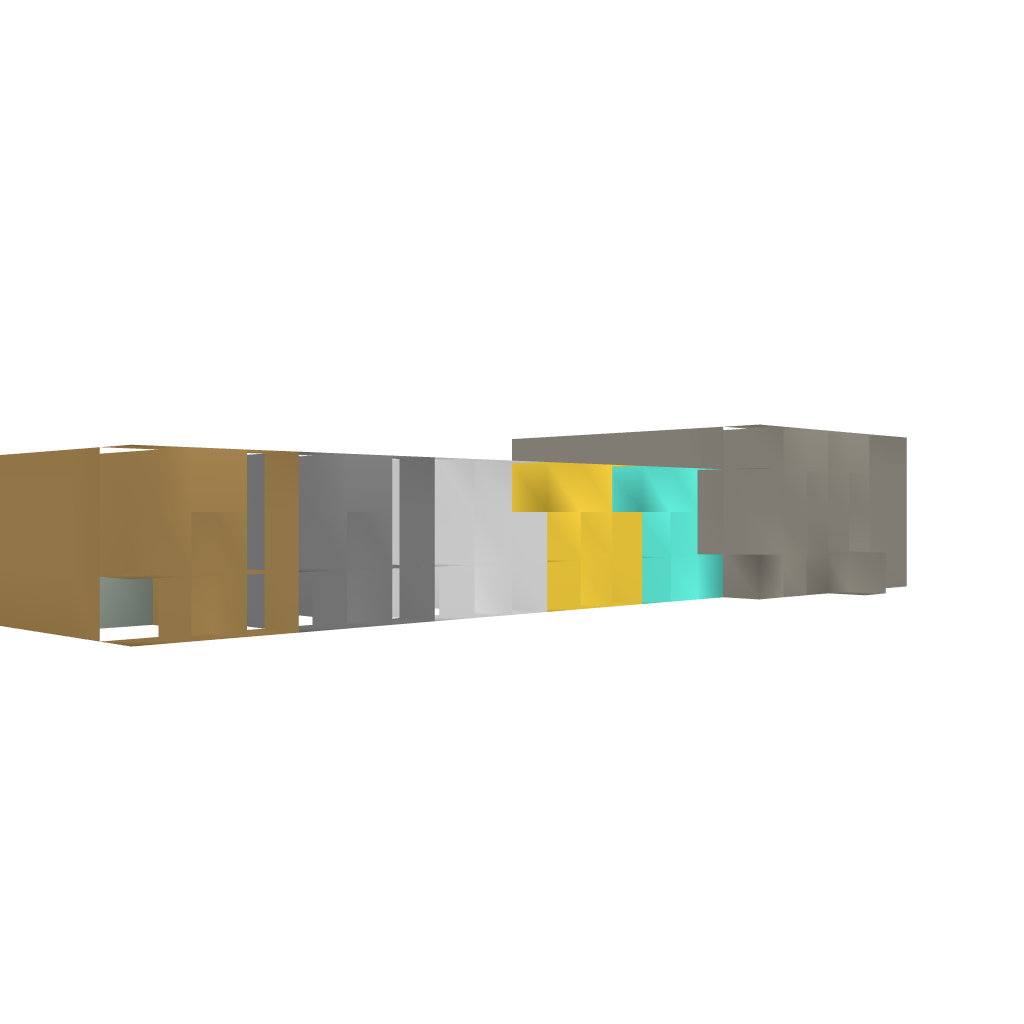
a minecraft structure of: Updated "Updated XP Shop"